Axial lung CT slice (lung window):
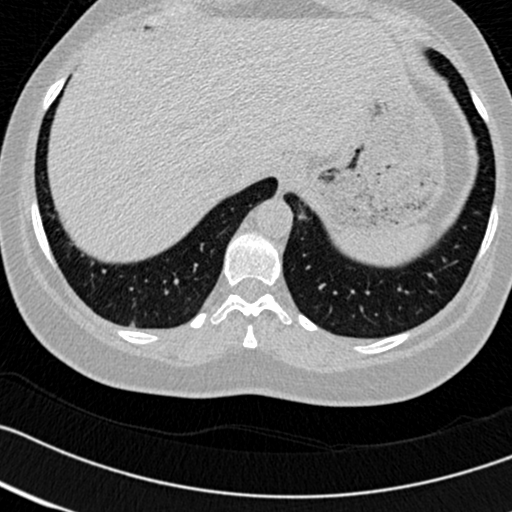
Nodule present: no